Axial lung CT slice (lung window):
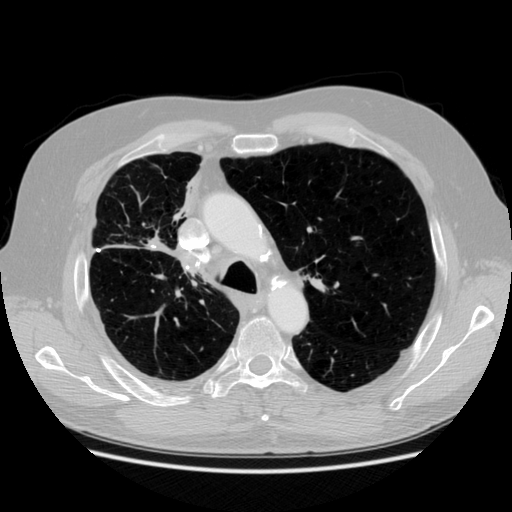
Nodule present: no